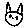
Label: cat